Brain MRI, t2w sequence, axial 2D slice.
Patient: age 38, sex F, weight 78 kg, height 1.78 m
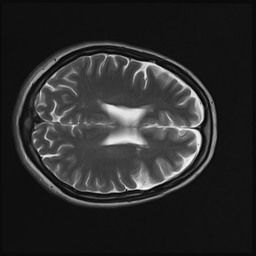